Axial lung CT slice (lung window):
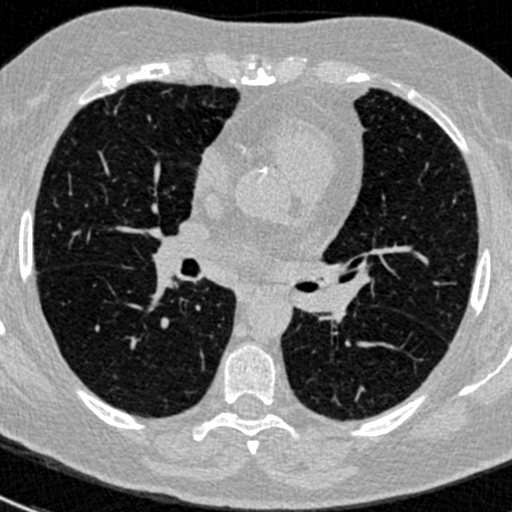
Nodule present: no